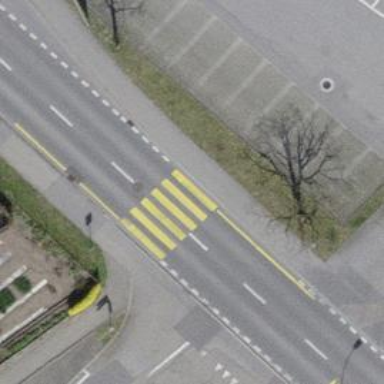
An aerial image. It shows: Kerb serving as barrier.